Field crop: maize
Growth stage: 2
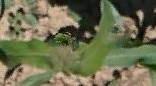
Species: maize